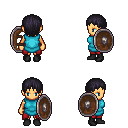
a pixel art fantasy rpg character, female body template, human, tanned skin, teal tunic, red pants, raven plain hairstyle, bracelets, black shoes, shield, four views (front, back, left, right), 2x2 character sprite sheet, small pixel art, hard edges, no anti-aliasing